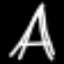
Label: The Eiffel Tower